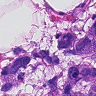
Metastatic tissue present: yes